Question: I still dont really get it how many space layouts take.
I have the following xml.
The inner 'LinearLayout's' for the bottom space height is set to 'wrap_content', so it should take the height of the maximum height in there. Which is '52dp'. And there is the 'ImageButton' which is set to 'wrap_content', so the button should be centered vertically on the right side, since its an '24dp' image (in xhdpi it has 32x32 pixels). So why is it stretched over the full height like displayed here?:

'''
<?xml version="1.0" encoding="utf-8"?>
<LinearLayout xmlns:android="http://schemas.android.com/apk/res/android"
android:orientation="vertical"
android:layout_width="wrap_content"
android:layout_height="wrap_content"
android:layout_margin="2dp">
<de.ph1b.audiobook.utils.SquareImageView
android:id="@+id/cover"
android:scaleType="fitXY"
android:layout_width="wrap_content"
android:layout_height="wrap_content" />
<LinearLayout
android:layout_width="match_parent"
android:layout_height="wrap_content"
android:background="@android:color/white"
android:layout_gravity="bottom">
<TextView
android:id="@+id/title"
android:layout_width="0dp"
android:layout_weight="1"
android:layout_height="52dp"
android:paddingLeft="16dp"
android:maxLines="2"
android:ellipsize="end"
android:paddingRight="16dp"
android:gravity="center_vertical"
android:textSize="16sp" />
<ImageButton
android:id="@+id/editBook"
android:layout_width="wrap_content"
android:layout_height="wrap_content"
style="?android:attr/borderlessButtonStyle"
android:layout_gravity="center_vertical"
android:src="@drawable/ic_more_vert_grey600_24dp" />
</LinearLayout>
</LinearLayout>
'''
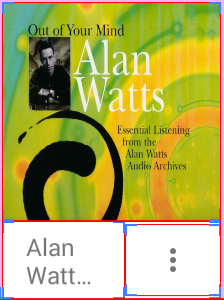
Answer: either '@drawable/ic_more_vert_grey600_24dp' is larger than you think or 'borderlessButtonStyle' has a larger background.
Please check the size. I have replicated the behavior and the 'ImageButton' is set to 'wrap_content' and is centered.